Question: I have been doing some basic VBA programming in Excel 2010 but I have been struggling with this challenge for some time. Basically, I have a sheet that is formatted like this (It actually has 62 columns and rows=# of days in the given month):

Column A will be hidden but is used in a few formulas.
Row 15 shows whether or not the station is open 24/7(all) or only Monday-Friday(M-F).
the values presented are arbitrary counts. However, a blank count represents a problem unless... the station is M-F and
I need to get my code to identify a station that is open M-F and then fill in any particular Sat. or Sun (for that station) with the word "closed." then search for the next station that is M-F and repeat the process.
Initially I was having my code start with an actual value and then use several activecell.offset functions to find empty cells and then check conditions but I couldn't get it to work out. Then I tried to check from the station name or the schedule row but I couldn't get the multiple if/nested offset statements to work either.
I would really appreciate any help or insight you could provide that would show me the best approach. I don't really need the code that does it I just need a pseudo code walk-through unless you are kind enough to write out the code.
Thanks for your help!
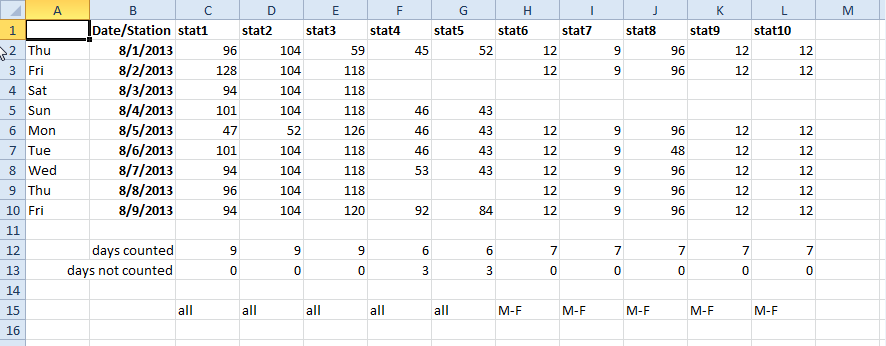
Answer: I had a similar problem I worked out before. I modified it to your spreadsheet:
'''
Dim d As Long, s As Long
d = 1 'weekdays column
s = 40 'status row
Dim r As Long, c As Long
r = ActiveSheet.Cells(Rows.Count, d).End(xlUp).Row
c = ActiveSheet.Cells(s, Columns.Count).End(xlToLeft).Column
Dim i As Long, cell As Range
i = 0
Dim days() As Long
For Each cell In Range(Cells(1, d), Cells(r, d))
If cell.Value = "Sat" Or cell.Value = "Sun" Then
ReDim Preserve days(i)
days(i) = cell.Row
i = i + 1
End If
Next cell
For Each cell In Range(Cells(s, 1), Cells(s, c))
If cell.Value = "M-F" Then
For i = LBound(days) To UBound(days)
Cells(days(i), cell.Column).Value = "closed"
Next i
End If
Next cell
'''